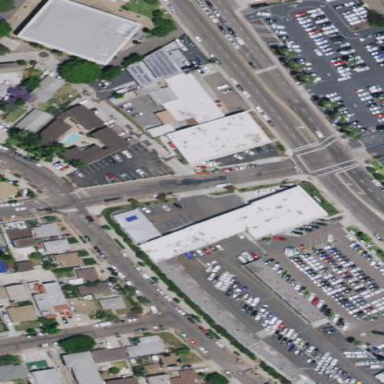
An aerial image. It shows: Commercial building.